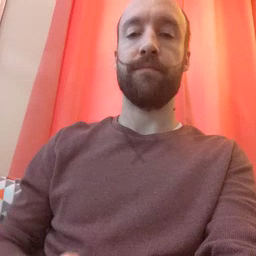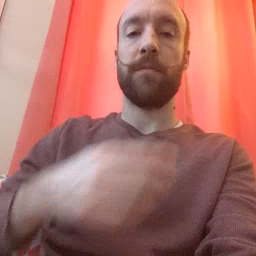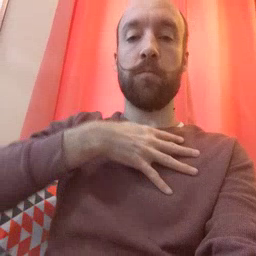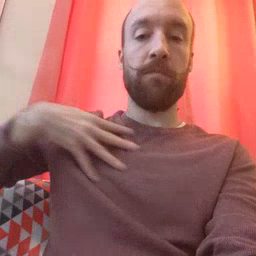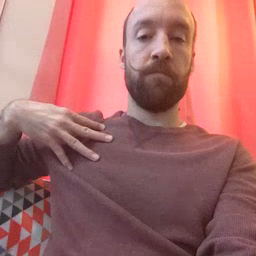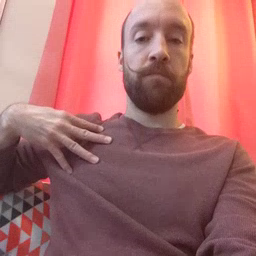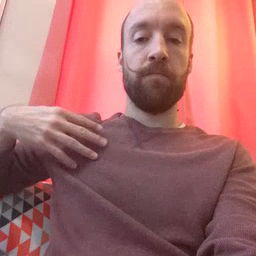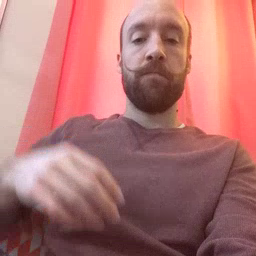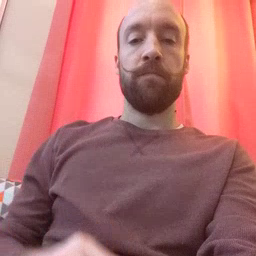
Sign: zebra